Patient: sex M, age 54
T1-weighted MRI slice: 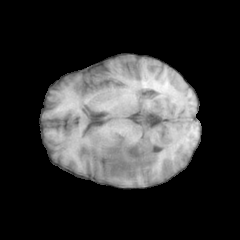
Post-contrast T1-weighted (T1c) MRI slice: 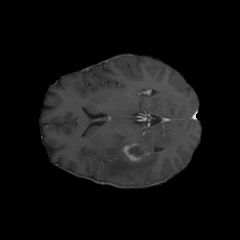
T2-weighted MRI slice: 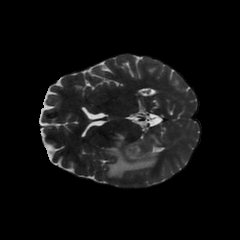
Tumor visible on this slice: yes
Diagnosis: Glioblastoma, IDH-wildtype
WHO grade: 4